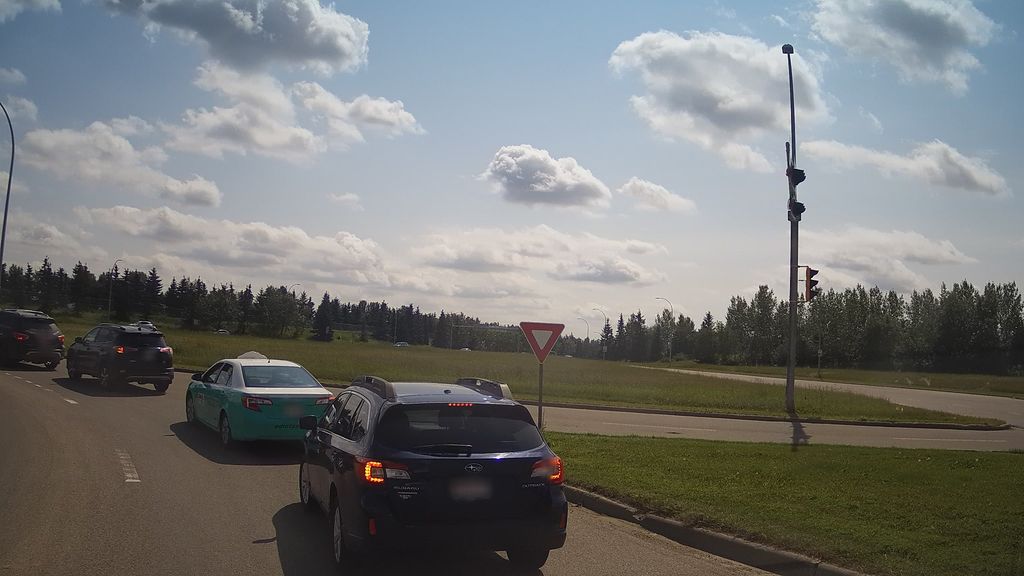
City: edmonton